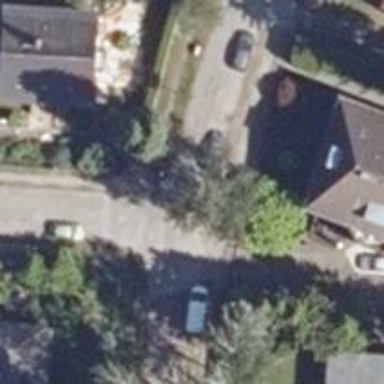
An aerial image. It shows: Residential road with cobblestone flattened surface and sidewalks on both sides.